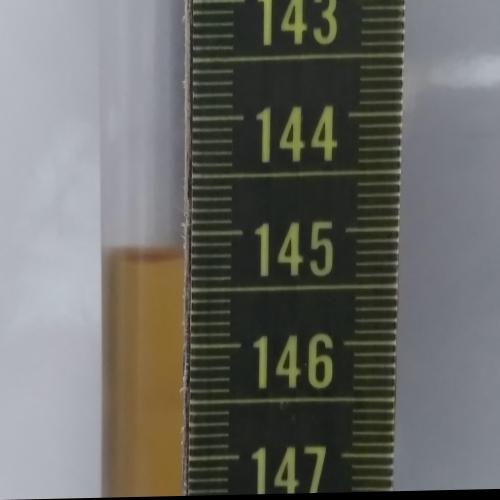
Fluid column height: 145.2 cm